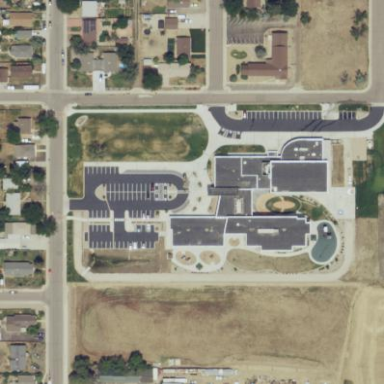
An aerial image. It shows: School building.